Interaction volume radius: 10 \u00c5
Interaction volume height: 25 \u00c5
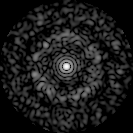
Disorder parameter: 0.8527